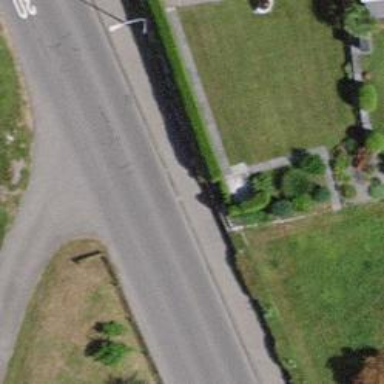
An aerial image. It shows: Kerb barrier.